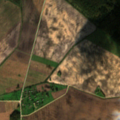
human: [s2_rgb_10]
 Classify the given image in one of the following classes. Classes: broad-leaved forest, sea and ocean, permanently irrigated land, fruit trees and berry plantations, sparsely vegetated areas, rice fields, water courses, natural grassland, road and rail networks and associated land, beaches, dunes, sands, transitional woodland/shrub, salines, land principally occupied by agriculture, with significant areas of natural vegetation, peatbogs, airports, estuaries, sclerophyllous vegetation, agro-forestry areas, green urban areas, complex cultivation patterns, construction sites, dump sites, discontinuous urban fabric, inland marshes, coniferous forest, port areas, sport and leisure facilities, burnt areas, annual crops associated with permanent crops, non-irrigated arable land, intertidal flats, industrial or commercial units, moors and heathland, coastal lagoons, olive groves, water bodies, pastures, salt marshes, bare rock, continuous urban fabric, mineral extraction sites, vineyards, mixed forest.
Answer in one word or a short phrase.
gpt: non-irrigated arable land, complex cultivation patterns, mixed forest, transitional woodland/shrub